Question: Here is an example; it sets the render like this:
'''
final XYPlot plot = xylineChart.getXYPlot( );
XYLineAndShapeRenderer renderer = new XYLineAndShapeRenderer( );
renderer.setSeriesPaint( 0 , Color.RED );
renderer.setSeriesPaint( 1 , Color.GREEN );
renderer.setSeriesPaint( 2 , Color.YELLOW );
renderer.setSeriesStroke( 0 , new BasicStroke( 4.0f ) );
renderer.setSeriesStroke( 1 , new BasicStroke( 3.0f ) );
renderer.setSeriesStroke( 2 , new BasicStroke( 2.0f ) );
plot.setRenderer( renderer );
'''
And the data set like this:
'''
final XYSeries firefox = new XYSeries( "Firefox" );
firefox.add( 1.0 , 1.0 );
firefox.add( 2.0 , 4.0 );
firefox.add( 3.0 , 3.0 );
final XYSeries chrome = new XYSeries( "Chrome" );
chrome.add( 1.0 , 4.0 );
chrome.add( 2.0 , 5.0 );
chrome.add( 3.0 , 6.0 );
final XYSeries iexplorer = new XYSeries( "InternetExplorer" );
iexplorer.add( 3.0 , 4.0 );
iexplorer.add( 4.0 , 5.0 );
iexplorer.add( 5.0 , 4.0 );
final XYSeriesCollection dataset = new XYSeriesCollection( );
dataset.addSeries( firefox );
dataset.addSeries( chrome );
dataset.addSeries( iexplorer );
'''
Then the result is like this:

I can not see any code to give each data series a unique graph, but the result gives the three kinds of data the graph set before, such firefox is red, chrome is green.
If so, if I add another data to the dataset, which colour it will be assigned?
If not, how to connect the graph with the data? What if I want to give firefox green and chrome red?
Thank you very much!
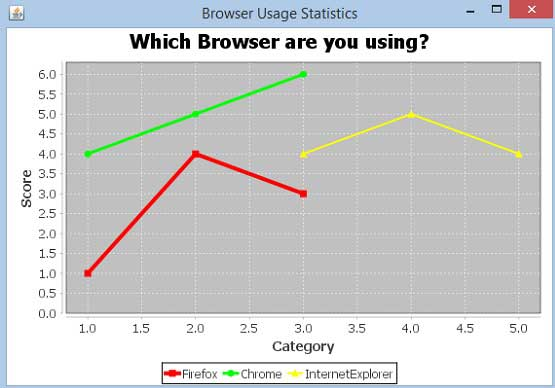
Answer: > Is the graph assigned in order?
An "<URL>.
> If so, if I add another data to the dataset, which colour it will be assigned? If not, how to connect the graph with the data? What if I want to give firefox green and chrome red?
Absent an explicit call to 'setSeriesPaint()', the next color is supplied by the plot's 'DrawingSupplier', discussed <URL>.